Field crop: tomato
Growth stage: 1
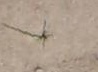
Species: cyperus